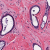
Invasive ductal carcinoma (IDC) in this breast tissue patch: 0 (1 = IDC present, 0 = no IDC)